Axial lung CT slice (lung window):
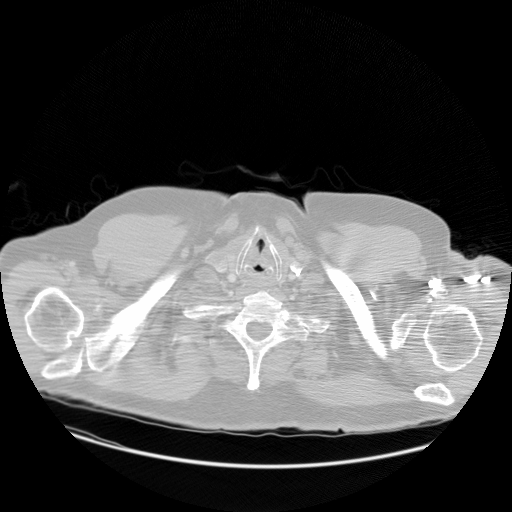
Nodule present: no